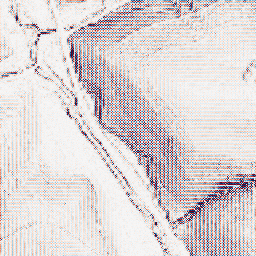
Category: wavelet
Decomposition family: wavelet_biorthogonal
Decomposition parameters: wavelet: bior1.3
level: 1
Upsampling method: bicubic
Upsampling parameters: scale: 2
Upsampling scale: 2